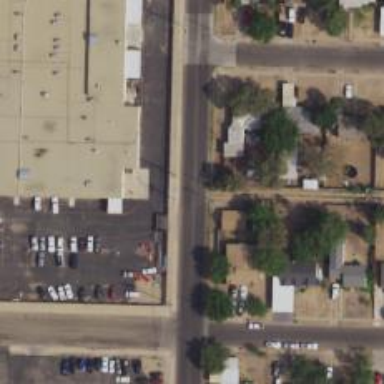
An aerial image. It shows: Alleyway designated as service road.